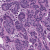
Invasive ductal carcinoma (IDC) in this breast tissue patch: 1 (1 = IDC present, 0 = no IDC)